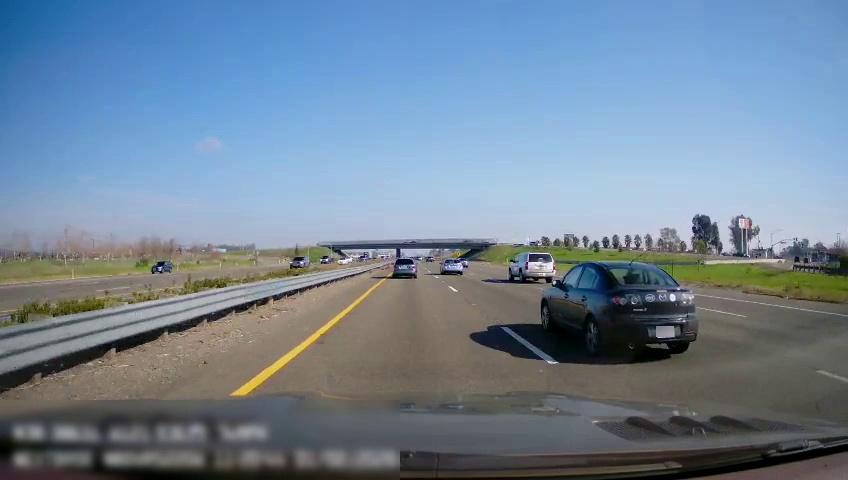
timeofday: Day
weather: Sunny
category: Drivable Space
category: Drivable Space
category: Vehicles | Car
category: Vehicles | SUV
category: Vehicles | Car
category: Vehicles | Car
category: Vehicles | Car
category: Vehicles | Car
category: Vehicles | SUV
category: Vehicles | SUV
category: Vehicles | Car
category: Lanes | Current Lane
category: Lanes | Current Lane
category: Lanes | Alternate Lane
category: Lanes | Alternate Lane
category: Lanes | Alternate Lane
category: Lanes | Opposite Lane